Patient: sex F, age 67
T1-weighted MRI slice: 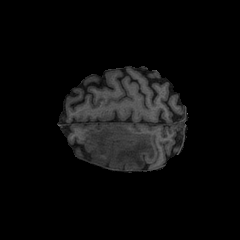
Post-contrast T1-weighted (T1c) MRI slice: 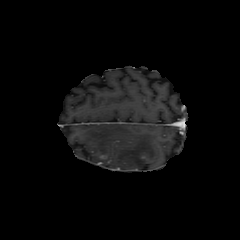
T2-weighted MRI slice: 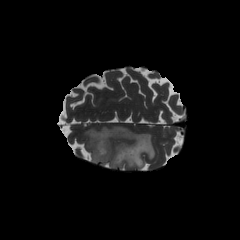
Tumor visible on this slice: yes
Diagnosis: Astrocytoma, IDH-mutant
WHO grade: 4